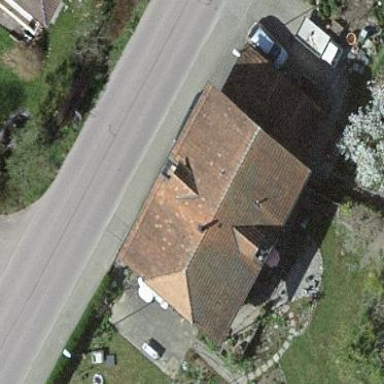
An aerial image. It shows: House with half-hipped roof shape.